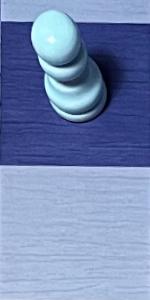
Label: Empty